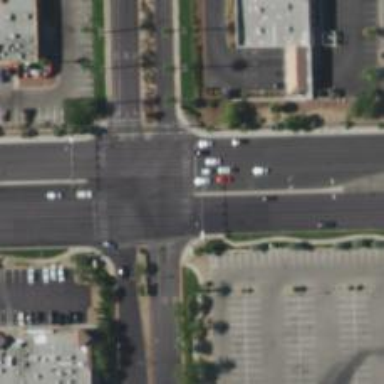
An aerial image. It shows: Solid stop line on the road marking.